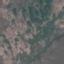
Land use / land cover: HerbaceousVegetation